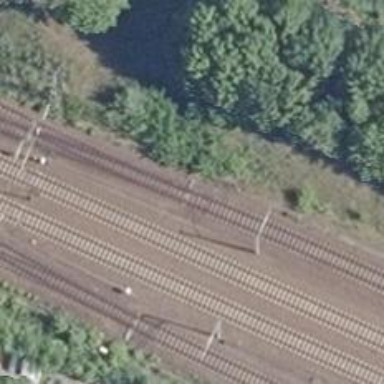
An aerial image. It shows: Railway switch.